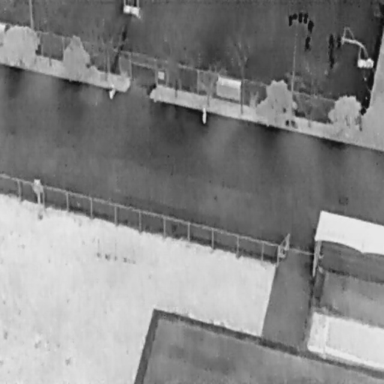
There are two Bicycles in the infrared image.